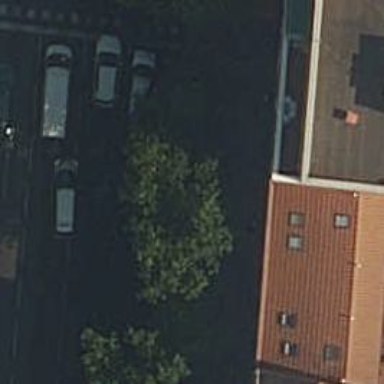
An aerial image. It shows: Taxi stand.